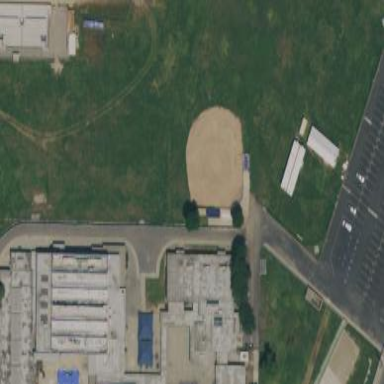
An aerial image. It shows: Baseball pitch for leisure land activities.